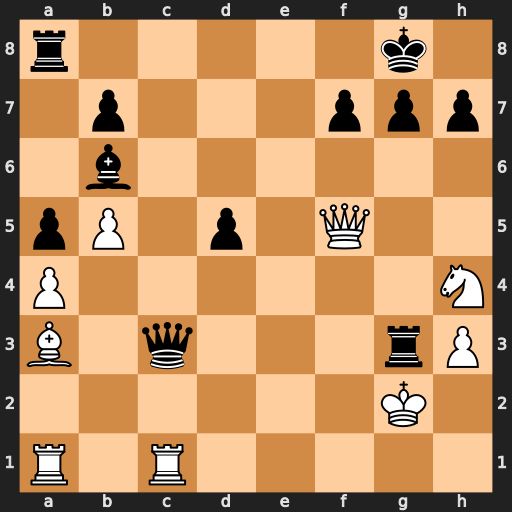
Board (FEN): r5k1/1p3ppp/1b6/pP1p1Q2/P6N/B1q3rP/6K1/R1R5
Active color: w
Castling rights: -
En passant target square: -
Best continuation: Kh2 Bg1+ Rxg1 Rxg1 Rxg1